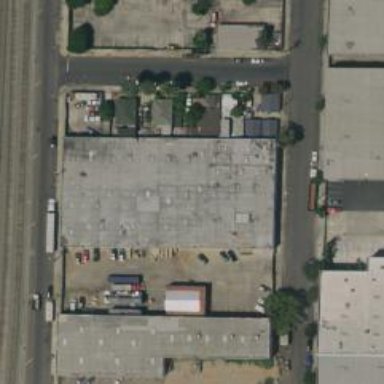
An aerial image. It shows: Warehouse building.